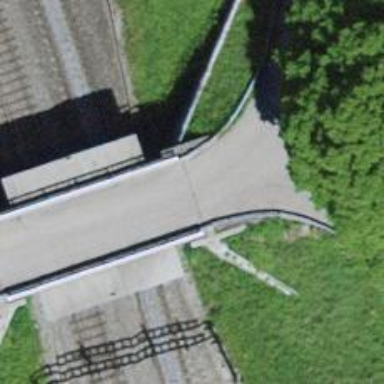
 featuring bridge. There is no sidewalk along the road."